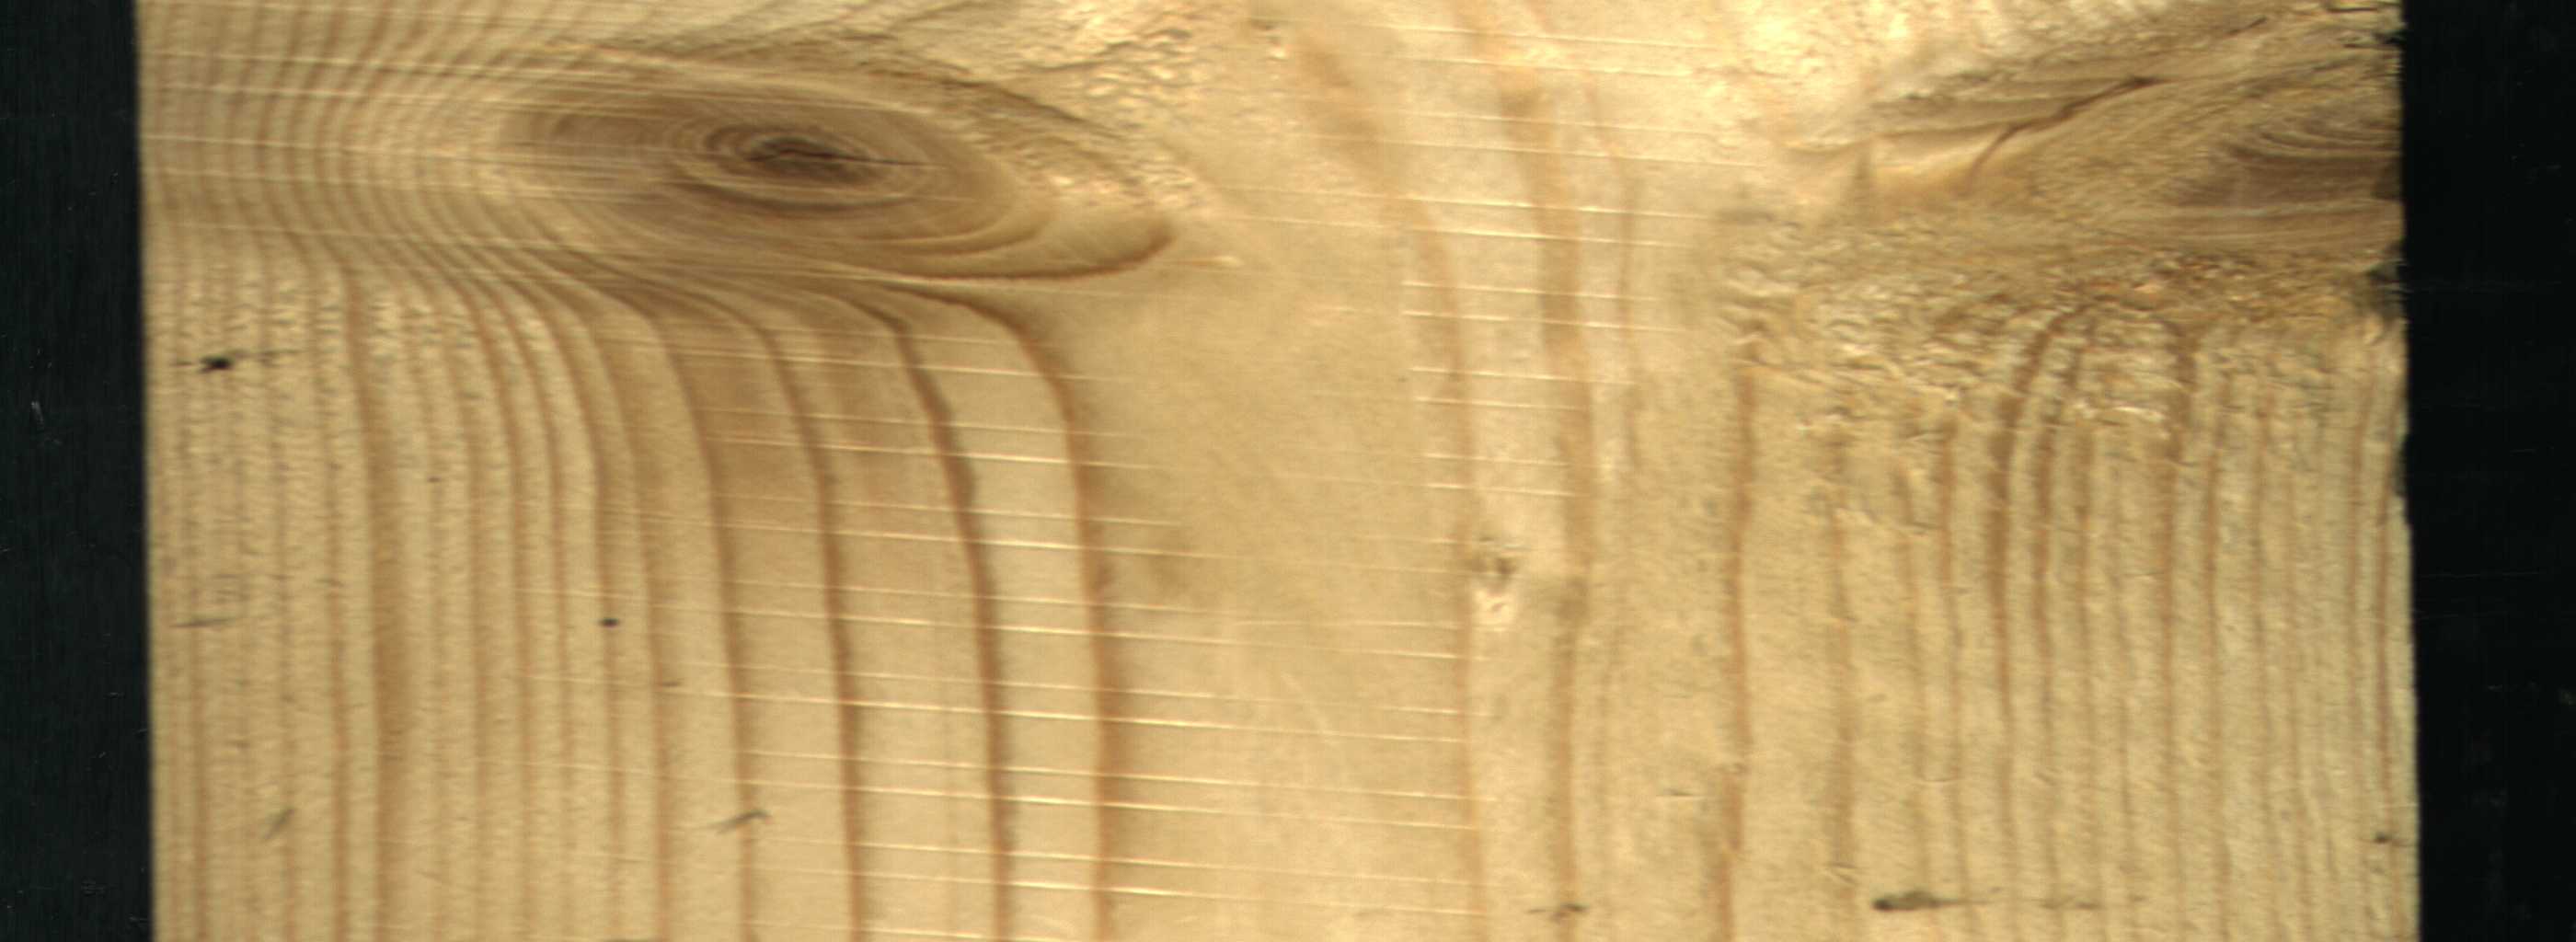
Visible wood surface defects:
Live_Knot
Live_Knot
Live_Knot